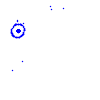
Particle: proton